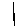
Label: line